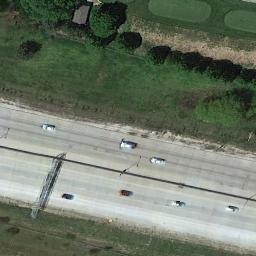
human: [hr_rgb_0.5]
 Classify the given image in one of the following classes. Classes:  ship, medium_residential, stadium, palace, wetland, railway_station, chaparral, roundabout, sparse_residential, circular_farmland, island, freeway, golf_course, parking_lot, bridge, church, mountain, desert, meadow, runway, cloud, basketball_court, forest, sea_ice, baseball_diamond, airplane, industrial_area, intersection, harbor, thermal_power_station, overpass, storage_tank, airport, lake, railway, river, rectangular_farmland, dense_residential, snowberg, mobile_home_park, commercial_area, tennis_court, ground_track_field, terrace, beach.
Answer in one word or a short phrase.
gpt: freeway